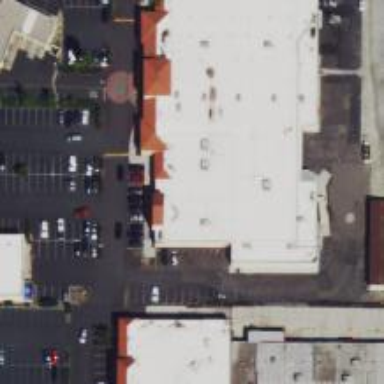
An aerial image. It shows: Commercial building.